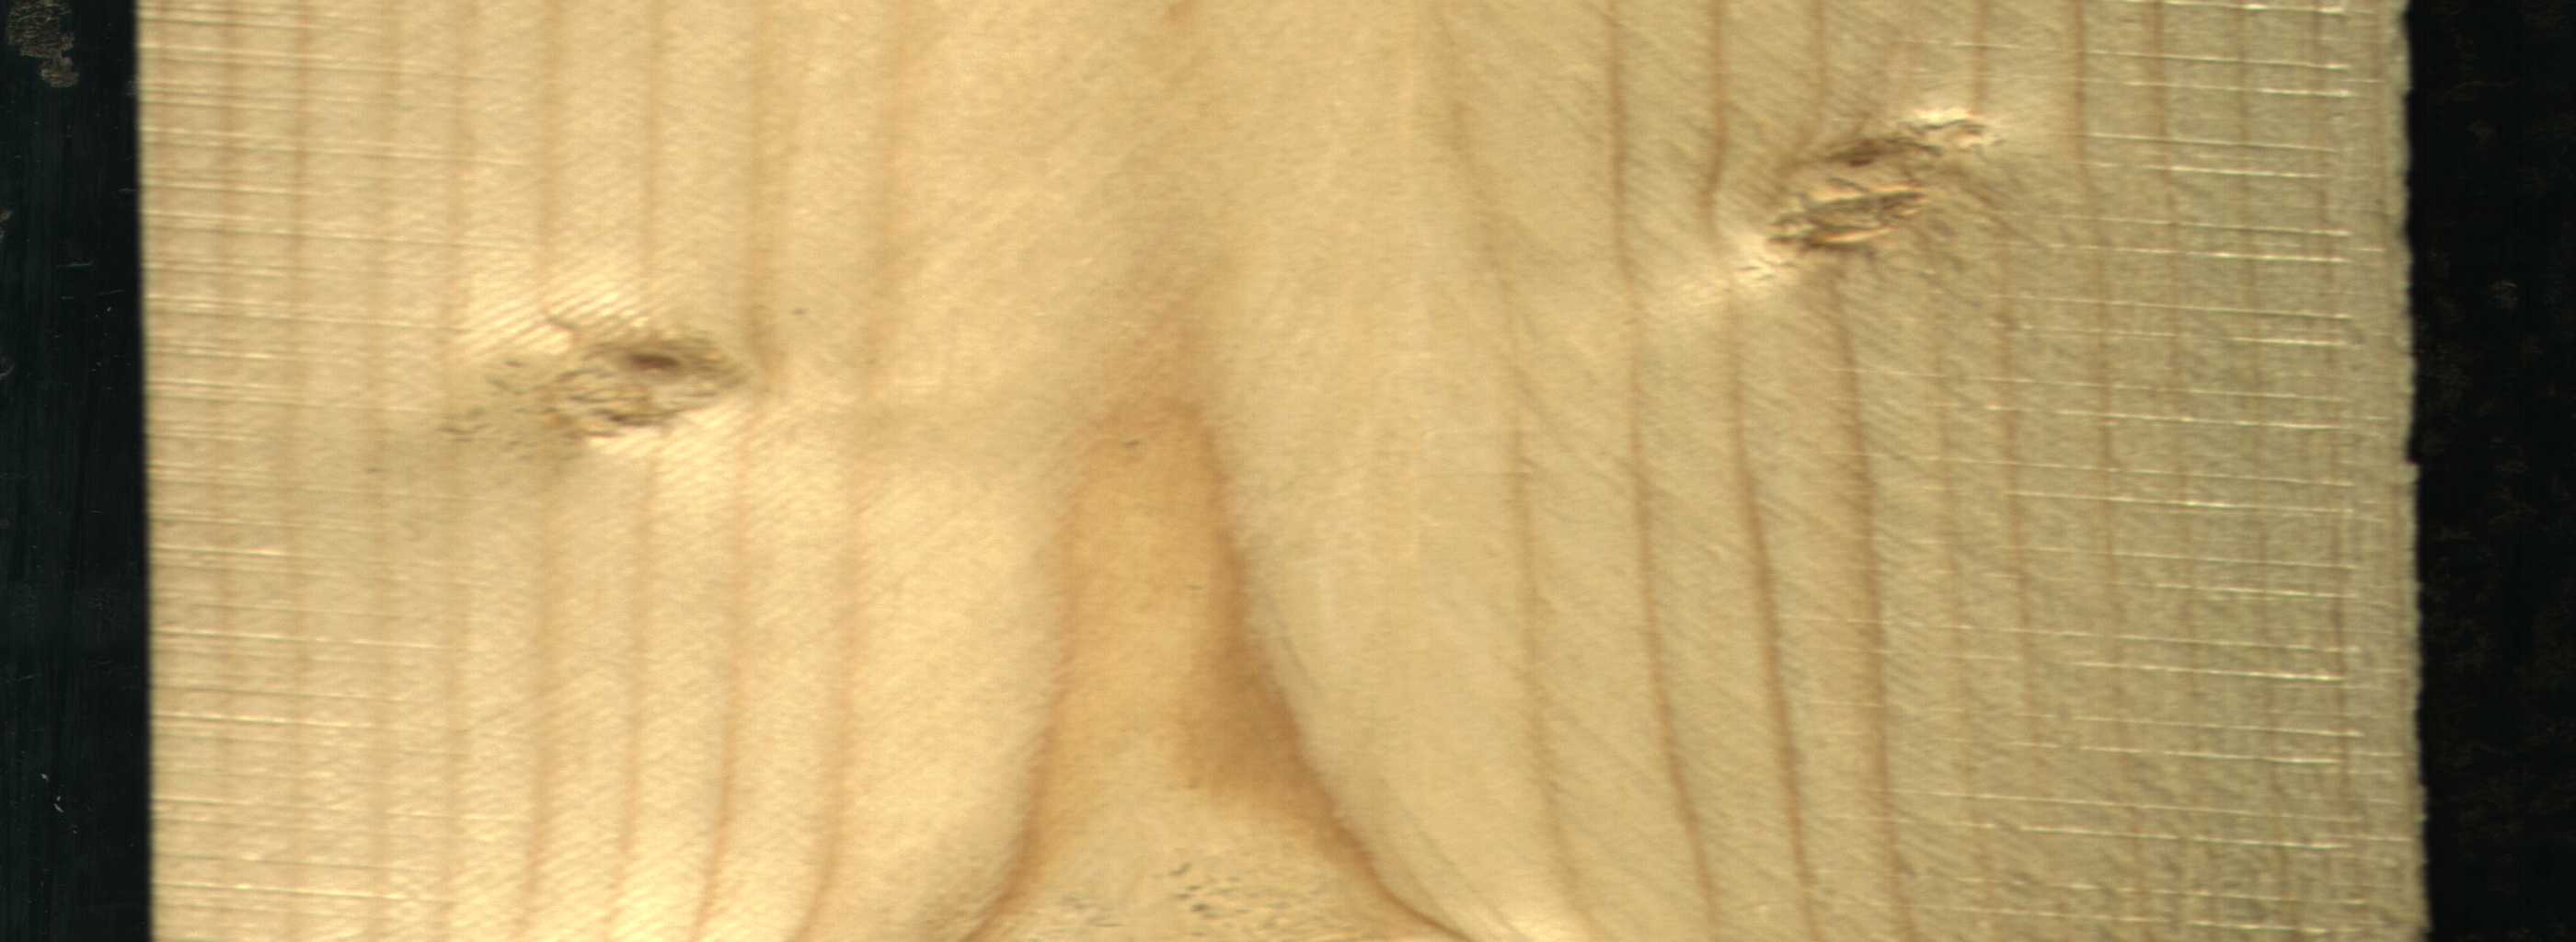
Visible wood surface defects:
Live_Knot
Live_Knot